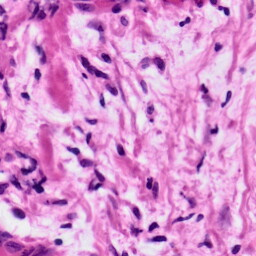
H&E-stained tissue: Ovarian